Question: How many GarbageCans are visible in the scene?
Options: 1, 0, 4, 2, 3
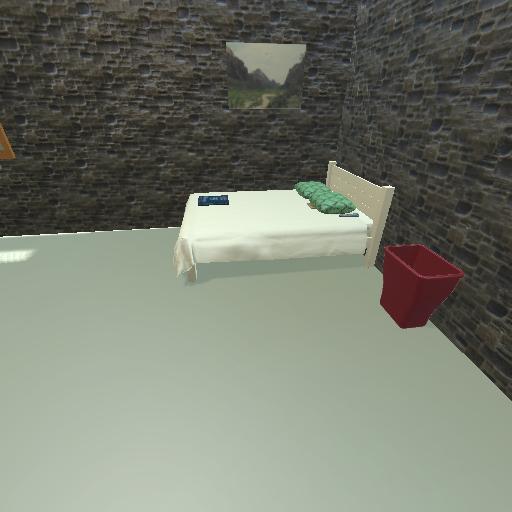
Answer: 1